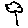
Label: tree